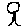
Label: tree